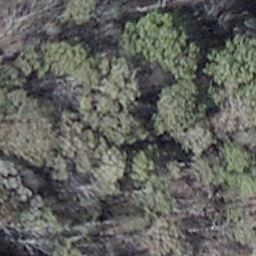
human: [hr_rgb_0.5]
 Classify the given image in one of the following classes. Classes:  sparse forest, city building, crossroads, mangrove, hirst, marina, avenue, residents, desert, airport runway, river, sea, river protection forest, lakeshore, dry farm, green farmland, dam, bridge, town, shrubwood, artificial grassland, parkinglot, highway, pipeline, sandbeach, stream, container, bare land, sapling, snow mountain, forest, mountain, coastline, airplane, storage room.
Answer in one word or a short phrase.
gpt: shrubwood